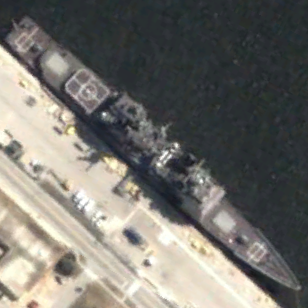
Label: cruiser